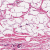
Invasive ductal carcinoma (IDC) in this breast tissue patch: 0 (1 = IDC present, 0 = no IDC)